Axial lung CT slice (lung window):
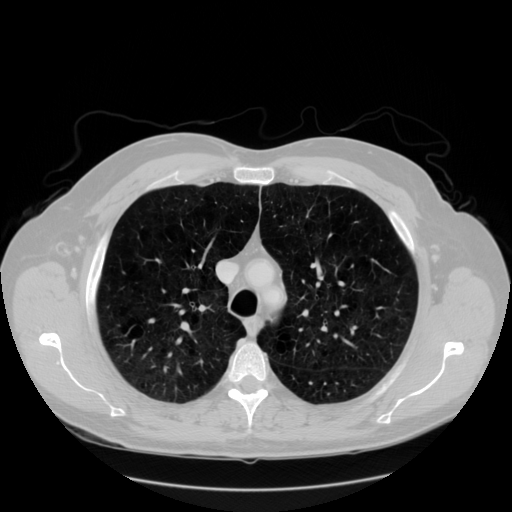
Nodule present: no